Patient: sex F, age 60
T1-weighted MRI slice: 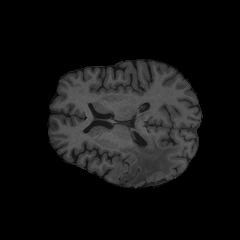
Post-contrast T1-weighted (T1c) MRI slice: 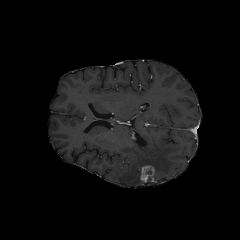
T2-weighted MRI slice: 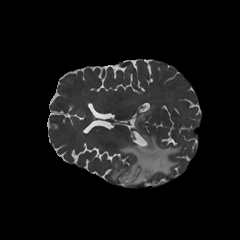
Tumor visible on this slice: yes
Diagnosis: Glioblastoma, IDH-wildtype
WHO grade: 4